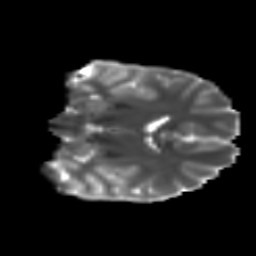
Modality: T2w
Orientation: coronal
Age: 14
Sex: male
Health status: ill
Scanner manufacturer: ge
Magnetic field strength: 3 T
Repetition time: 6.752 s
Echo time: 0.079 s